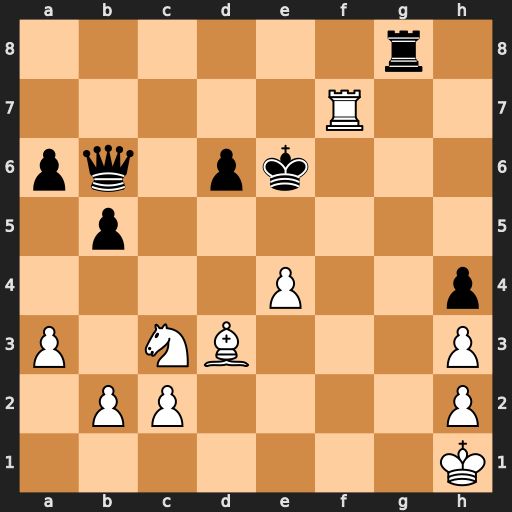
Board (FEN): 6r1/5R2/pq1pk3/1p6/4P2p/P1NB3P/1PP4P/7K
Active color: w
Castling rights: -
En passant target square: -
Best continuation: Re7+ Kxe7 Nd5+ Ke6 Nxb6